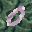
Label: 0